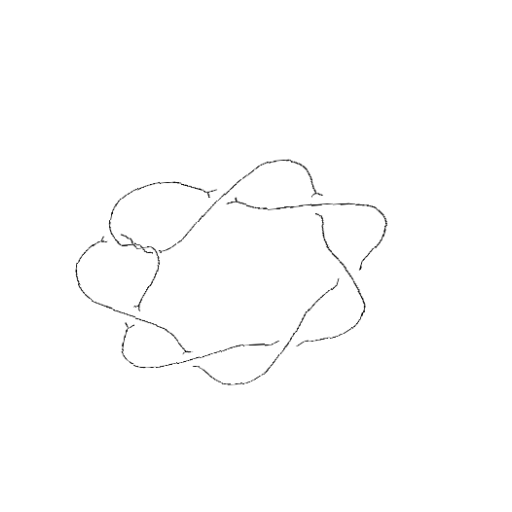
Crossing number: 10